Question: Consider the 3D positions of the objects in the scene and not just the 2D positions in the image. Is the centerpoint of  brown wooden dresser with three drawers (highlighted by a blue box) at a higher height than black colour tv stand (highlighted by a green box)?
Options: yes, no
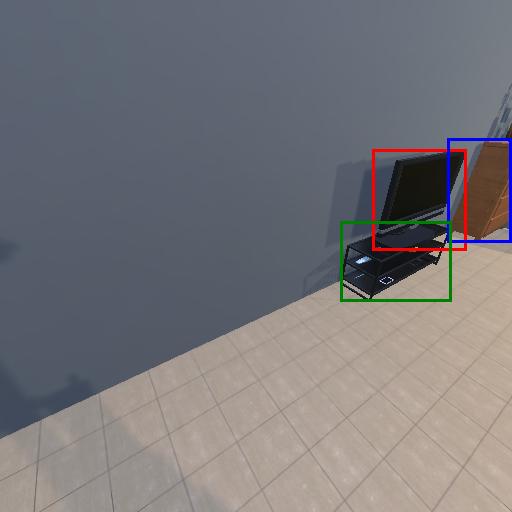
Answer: yes